【题型】填空题　【知识点】平面几何　【难度】medium
如图，$AD \parallel BC$，$BC = 2AD$，$AC$ 与 $BD$ 相交于点 $O$，如果 $\overrightarrow{AB} = \vec{a}$，$\overrightarrow{AO} = \vec{b}$，那么用 $\vec{a}$、$\vec{b}$ 表示向量 $\overrightarrow{AD}$ 是\underline{\qquad\qquad}.

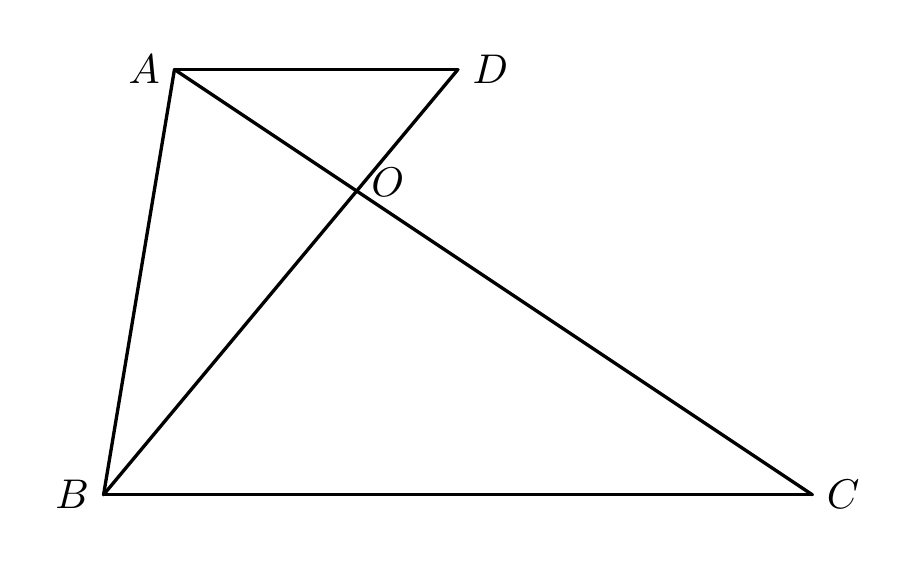
【解答】
【答案】 $\frac{3}{2}\vec{b} - \frac{1}{2}\vec{a}$

【分析】 本题主要考查向量的线性运算，相似的判定和性质；根据平行得到 $\triangle AOD \sim \triangle COB$，根据相似的性质得到 $\overrightarrow{DO} = \frac{1}{2}\overrightarrow{OB}$，再根据向量的三角形法则得到 $\overrightarrow{DO} = \frac{1}{2}(-\vec{b} + \vec{a})$，$\overrightarrow{AD} = \overrightarrow{AO} + \overrightarrow{OD}$ 即可求出.

【详解】 解：$\because AD \parallel BC$

$\therefore \triangle AOD \sim \triangle COB$

$\because BC = 2AD$

$\therefore \frac{OD}{OB} = \frac{AD}{CB} = \frac{1}{2}$

$\therefore \overrightarrow{DO} = \frac{1}{2}\overrightarrow{OB}$

$\because \overrightarrow{OB} = \overrightarrow{OA} + \overrightarrow{AB} = -\vec{b} + \vec{a}$

$\therefore \overrightarrow{DO} = \frac{1}{2}(-\vec{b} + \vec{a})$

$\therefore \overrightarrow{OD} = -\frac{1}{2}(-\vec{b} + \vec{a}) = \frac{1}{2}(\vec{b} - \vec{a})$

$\because \overrightarrow{AD} = \overrightarrow{AO} + \overrightarrow{OD} = \vec{b} + \frac{1}{2}(\vec{b} - \vec{a}) = \frac{3}{2}\vec{b} - \frac{1}{2}\vec{a}$

故答案为：$\frac{3}{2}\vec{b} - \frac{1}{2}\vec{a}$.